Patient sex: M
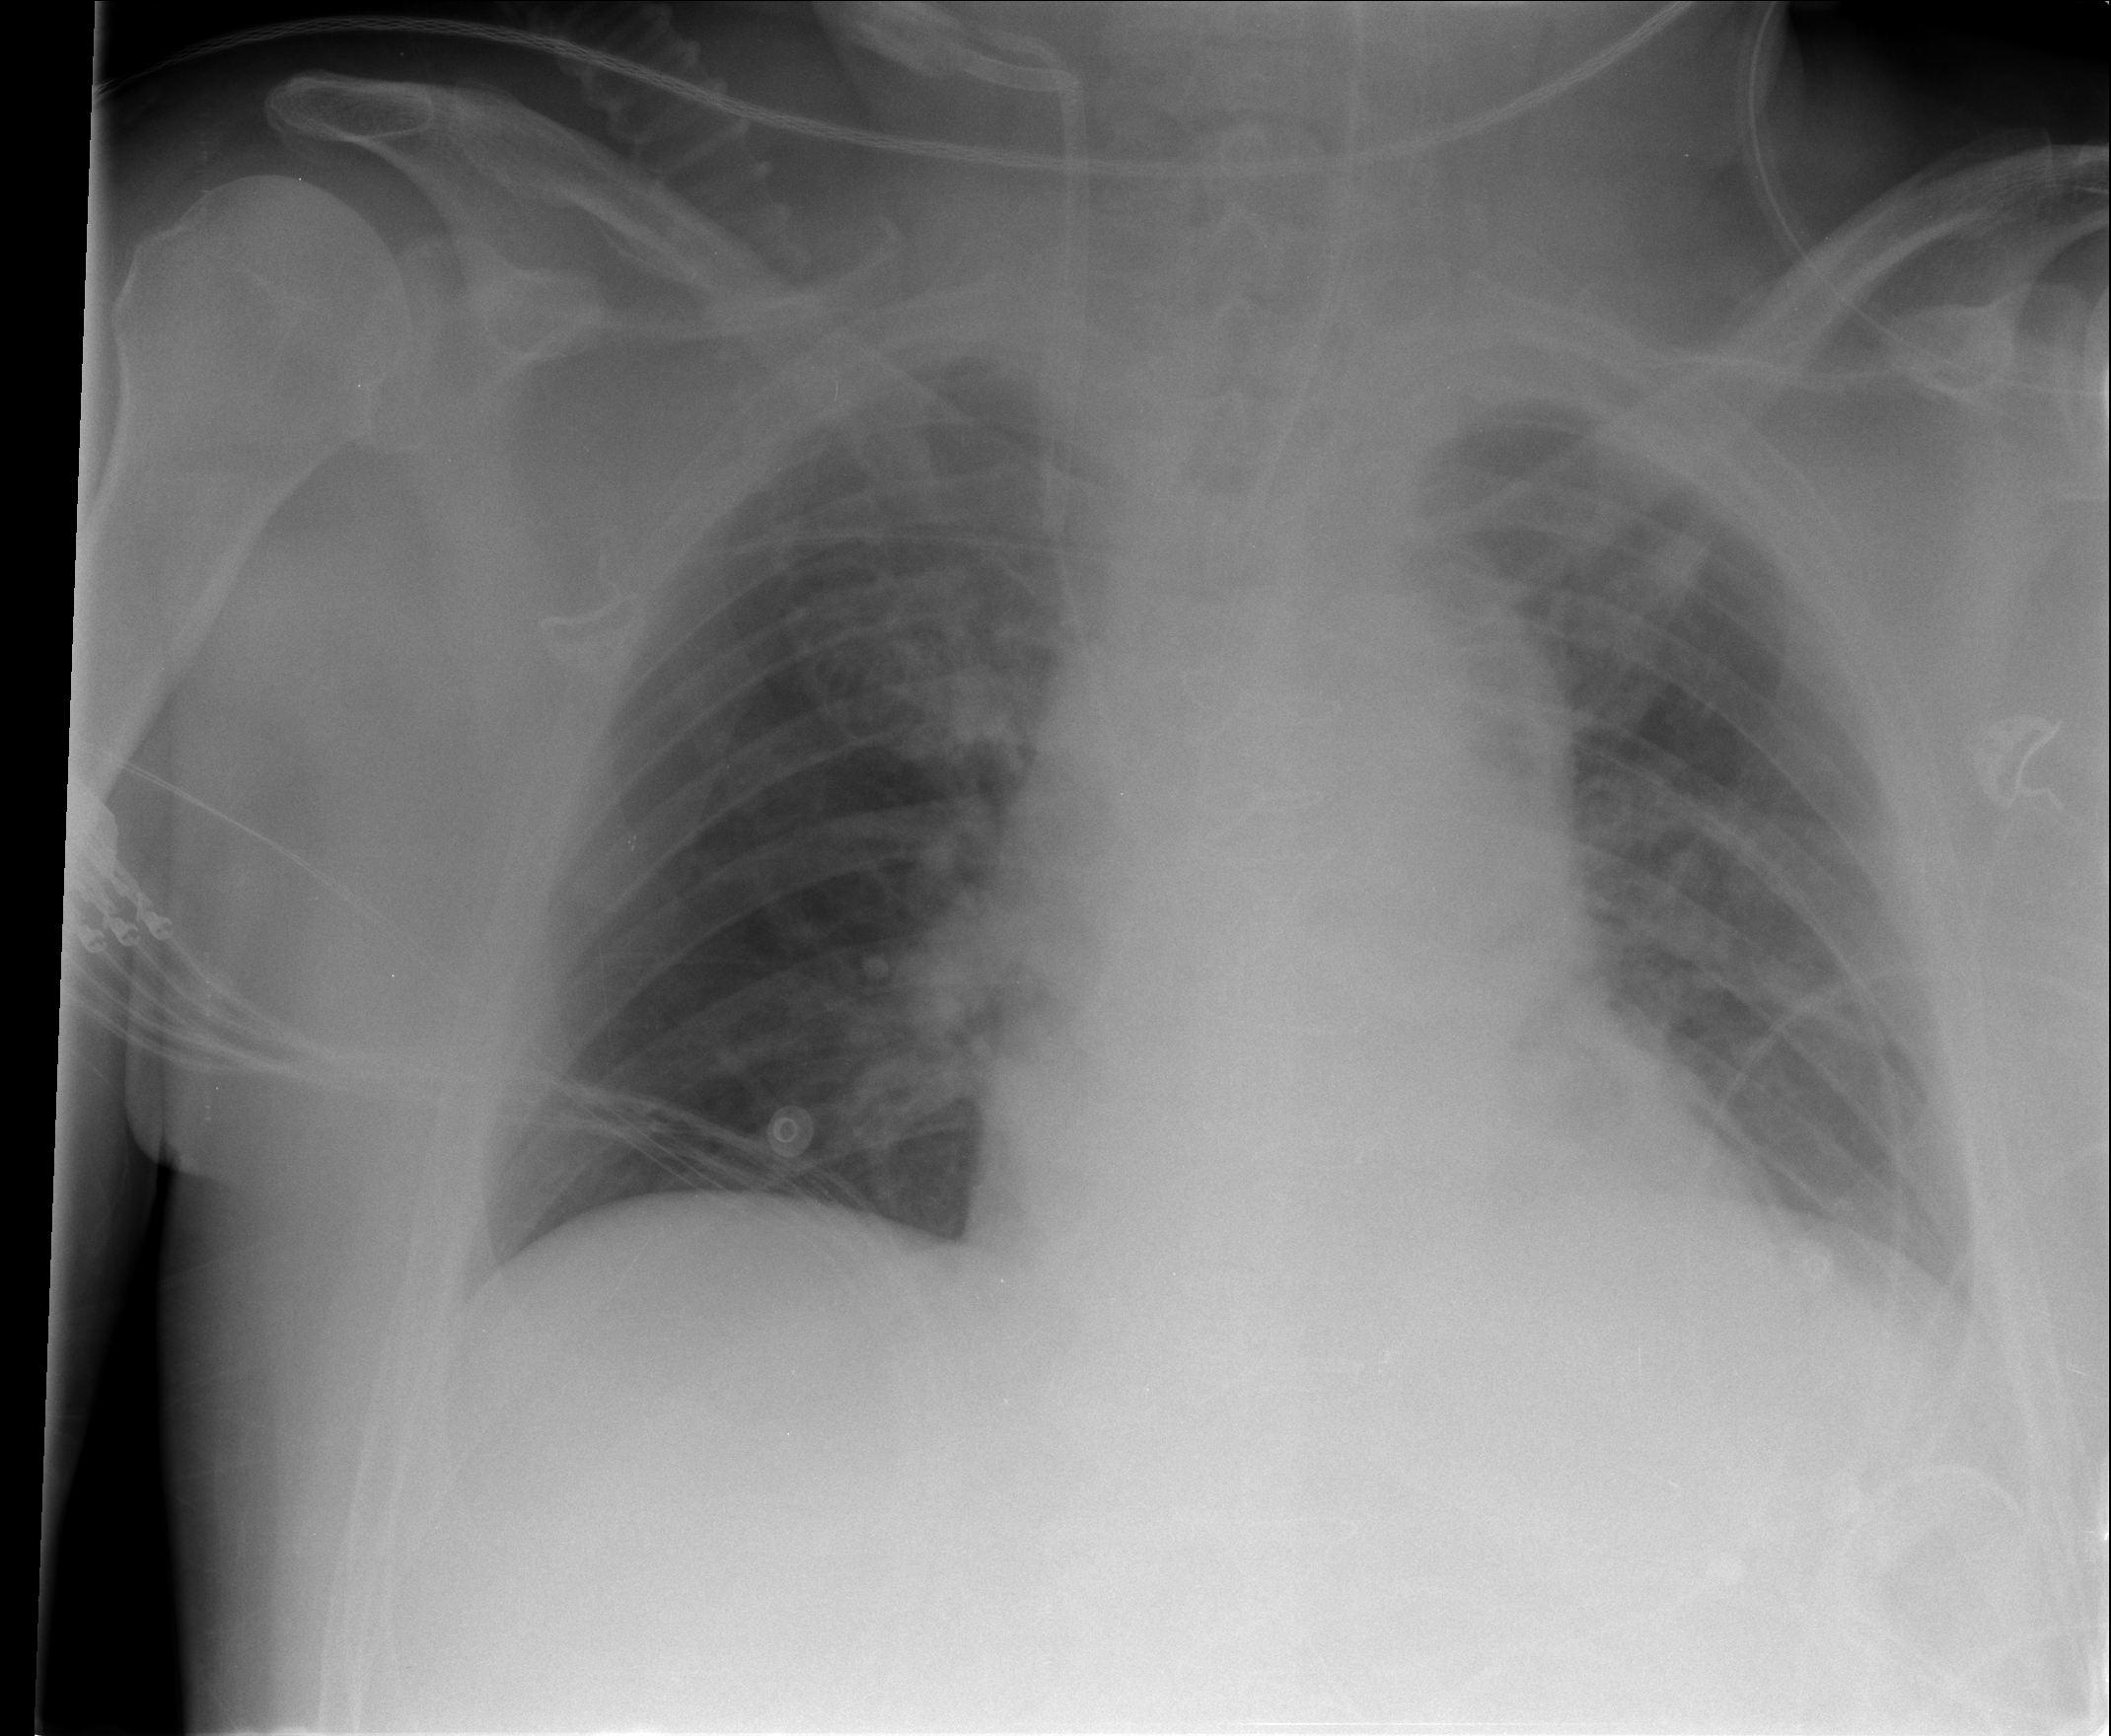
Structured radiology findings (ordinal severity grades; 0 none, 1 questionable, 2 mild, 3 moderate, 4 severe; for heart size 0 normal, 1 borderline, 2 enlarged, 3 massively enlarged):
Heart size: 1
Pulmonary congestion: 0
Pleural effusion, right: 0
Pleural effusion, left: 2
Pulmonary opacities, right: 0
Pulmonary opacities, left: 0
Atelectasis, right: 0
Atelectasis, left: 2